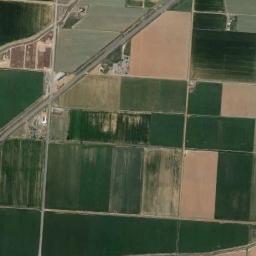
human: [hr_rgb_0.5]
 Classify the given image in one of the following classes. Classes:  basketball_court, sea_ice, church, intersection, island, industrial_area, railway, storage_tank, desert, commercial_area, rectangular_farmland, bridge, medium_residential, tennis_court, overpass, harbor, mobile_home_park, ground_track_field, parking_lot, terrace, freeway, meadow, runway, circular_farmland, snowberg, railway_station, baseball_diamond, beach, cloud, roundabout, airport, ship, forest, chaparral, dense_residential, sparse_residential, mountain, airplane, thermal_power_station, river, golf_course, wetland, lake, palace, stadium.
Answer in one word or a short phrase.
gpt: rectangular_farmland